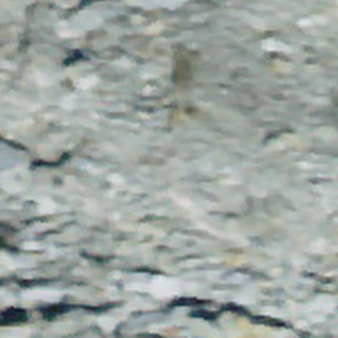
Label: other